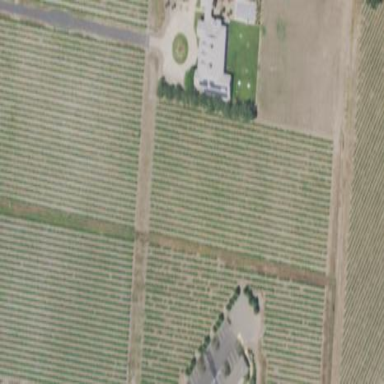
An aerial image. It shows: Vineyard where grapes are grown.